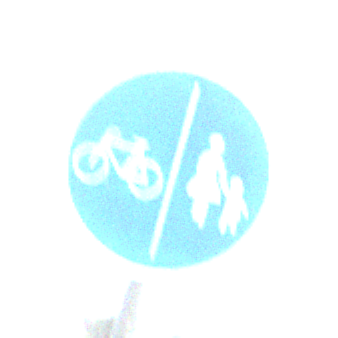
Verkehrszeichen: GetrennterRadUndGehwegRadwegLinks
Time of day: Midday
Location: Outdoor (Nature)
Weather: PartlyCloudy
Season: NotSpecified
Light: Natural